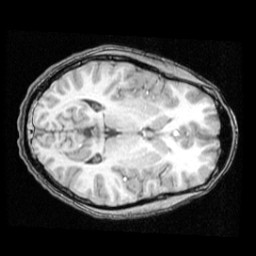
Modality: T1w
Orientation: axial
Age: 15
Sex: male
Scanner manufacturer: ge
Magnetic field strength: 1.5 T
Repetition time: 0.03333 s
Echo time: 0.008 s